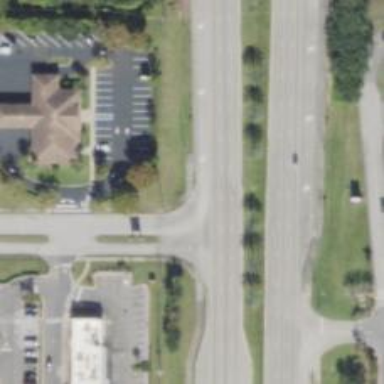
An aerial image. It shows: Asphalt trunk highway.